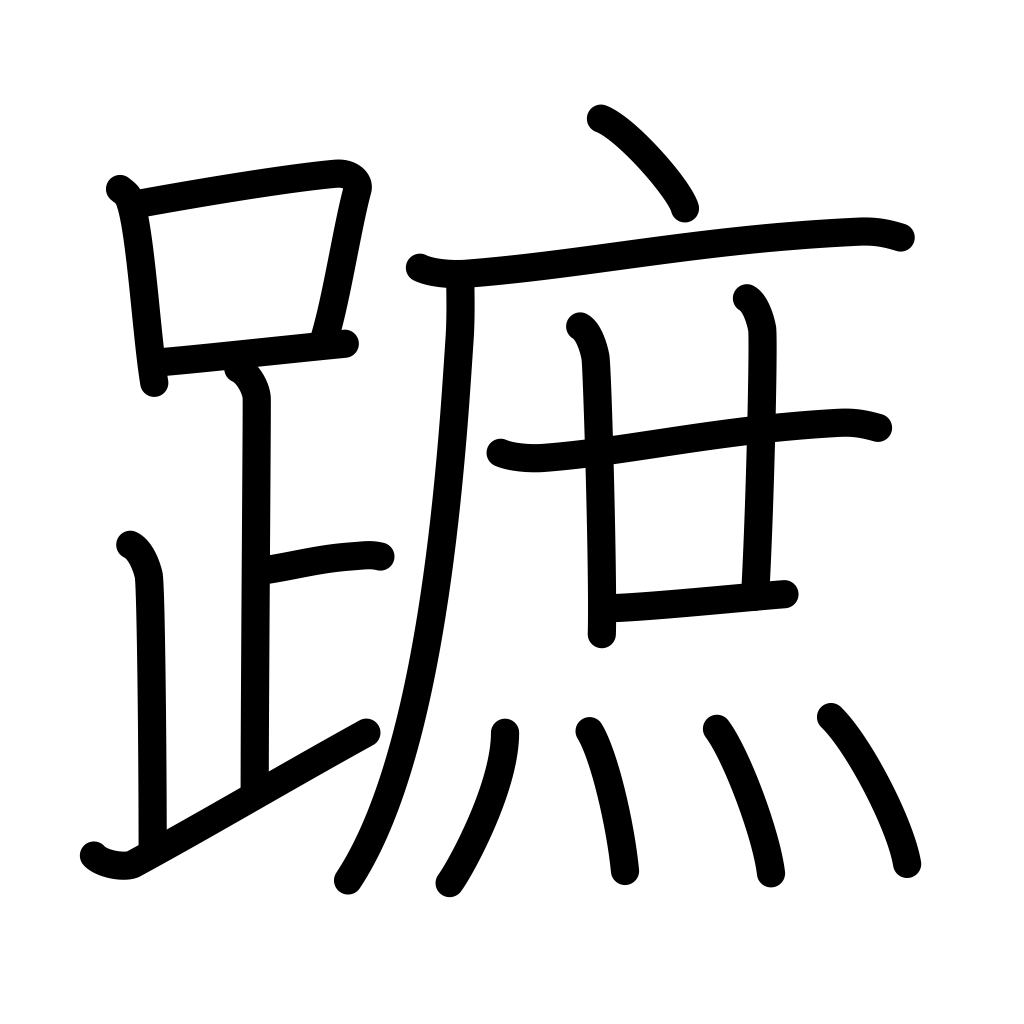
Meaning: sole of foot